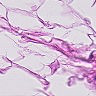
Metastatic tissue present: no